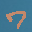
Label: 7